Question: I was trying to install Knitr package in Lyx but I encountered the following error.
> "The module knitr requires a package that is not available in your Latex installation or a converter that you have not installed. Latex output may not be possible. Package missing
Knitr>latex."
I would greatly appreciate if you could please help me to fix this problem. I checked the Lyx module but couldn't figure out exactly what to do. I am a new user to Lyx and Knitr.
Thank you in advance

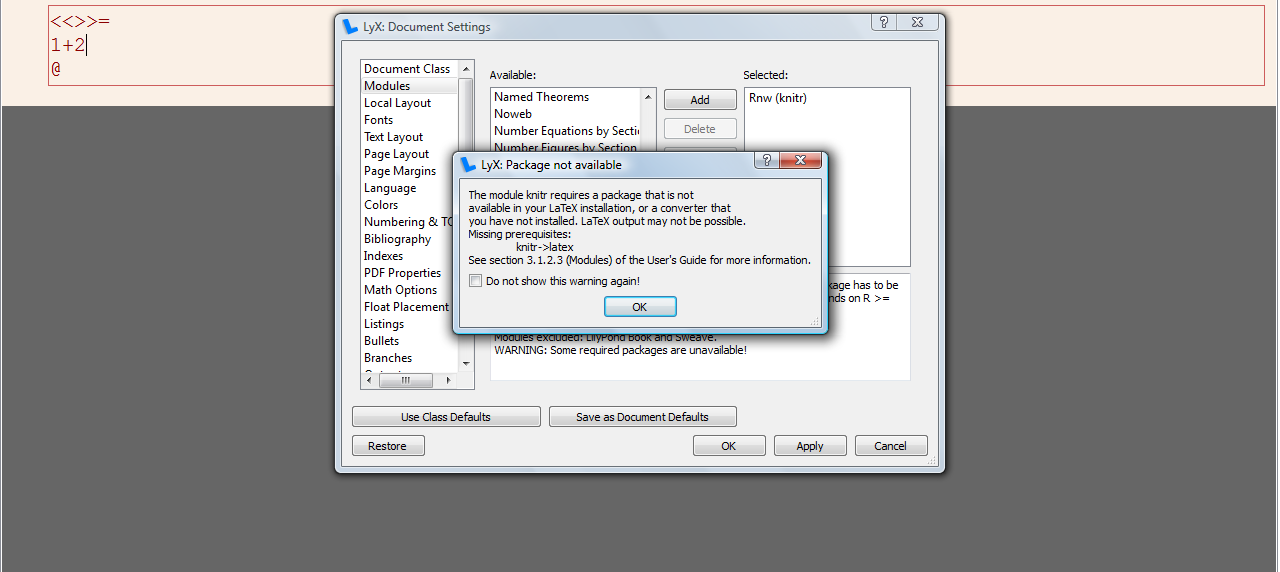
Answer: That is often an indication of the PATH problem; see the first section of the LyX/Sweave/knitr manual (link to PDF is at <URL>